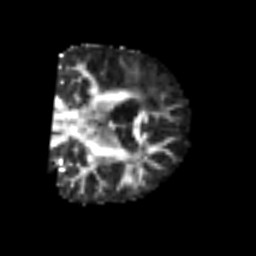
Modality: FA
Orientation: coronal
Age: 52
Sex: male
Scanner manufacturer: siemens
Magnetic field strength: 3 T
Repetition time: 6.1 s
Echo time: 0.101 s